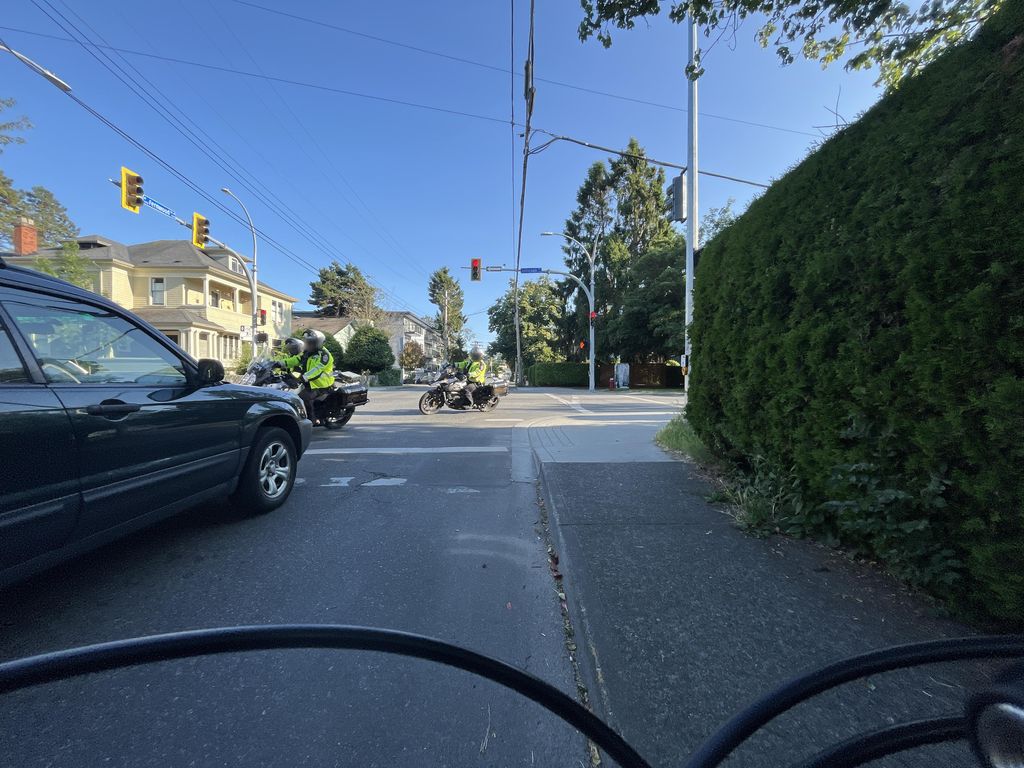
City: victoria